Interaction volume radius: 10 \u00c5
Interaction volume height: 10 \u00c5
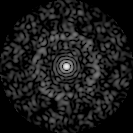
Disorder parameter: 0.8286